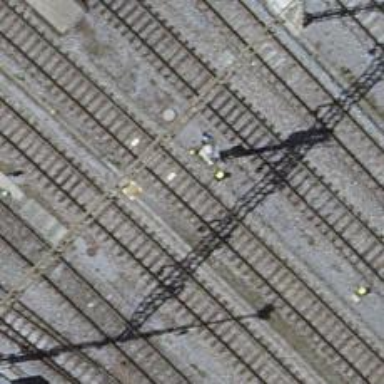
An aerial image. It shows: Railway signal.